Question: Users,
I have this data frame:
'''
A<- c(10,2,4,5,3,5,98,65,36,65,6,100,70,54,25,23,22,30,15,23)
B<- c(1,0.1,0.5,0.8,0.2,0.9,3,1.2,5.6,3.5,15.9,10.2,5,5.1,7.1,5,6,10,4,8)
C<- c("a","a","a","a","a","a","b","b","b","b","c","c","c","c","d","d","d","d","d","d")
mydf<- data.frame(A,B,C)
'''
and I did a subset keeping only the level "a".
'''
subset<- subset(mydf, mydf$C=="a")
'''
But when I make a plot (please see the image) the graph shows also the deleted levels.
'''
plot(B~ C, data=subset)
'''
How can I plot the subsetted data frame avoiding deleted levels?

Thank you!
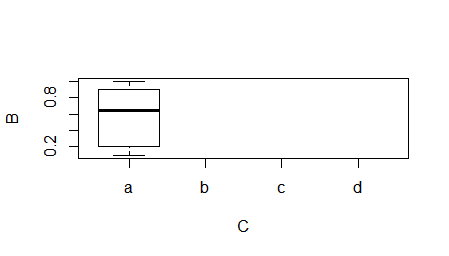
Answer: Use 'droplevels':
'''
subset$C <- droplevels(subset$C)
plot(B~ C, data=subset)
'''
By the way, 'subset' is not a good name for a data.frame.